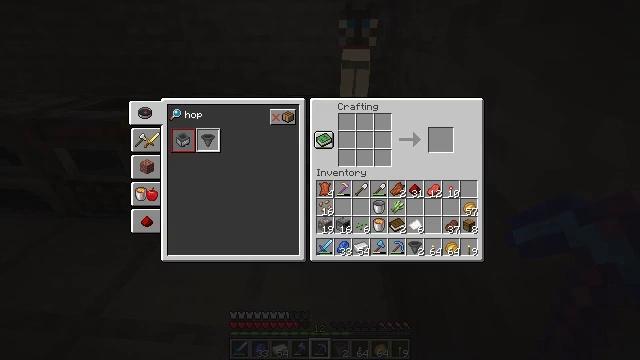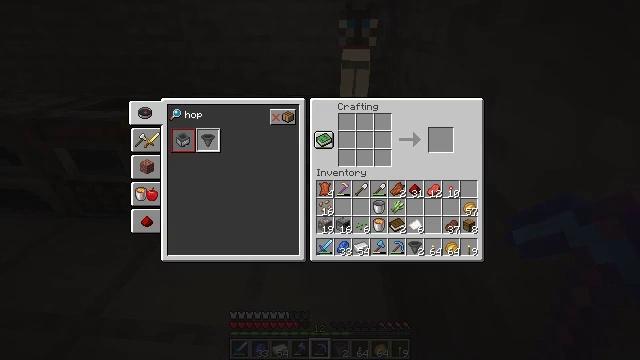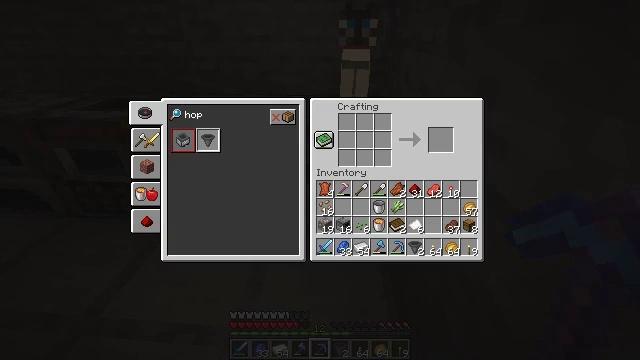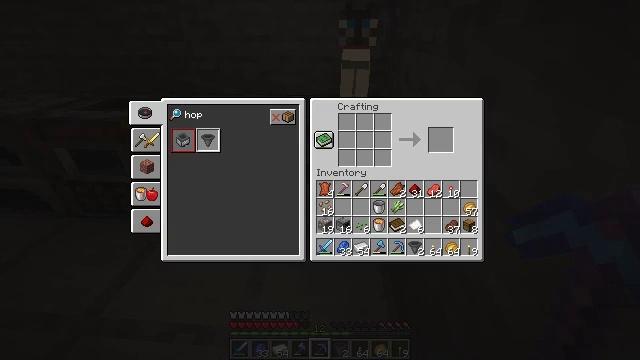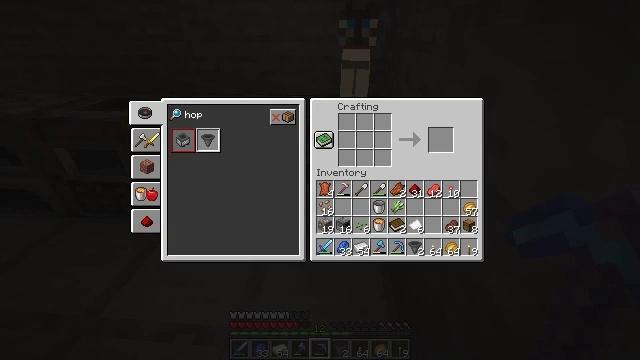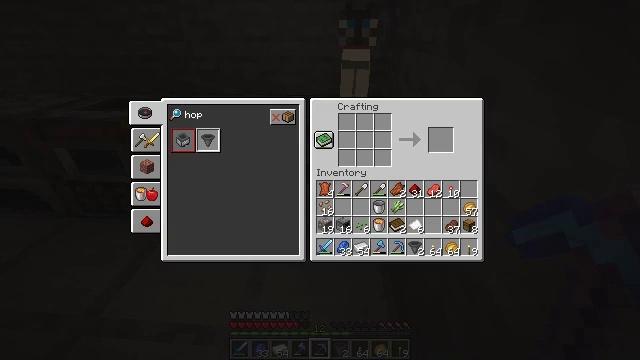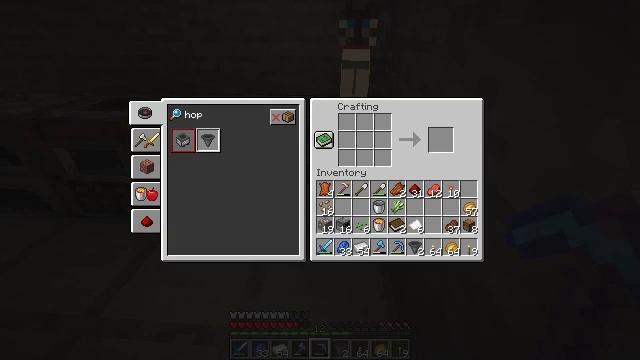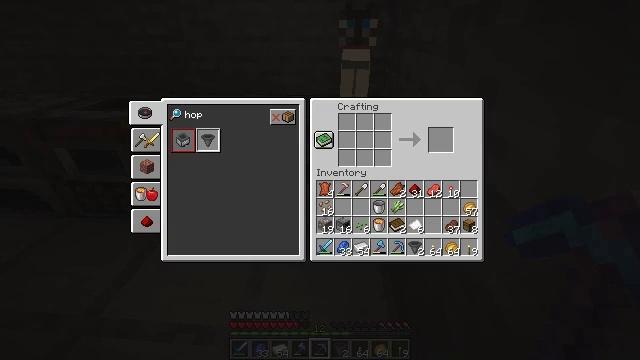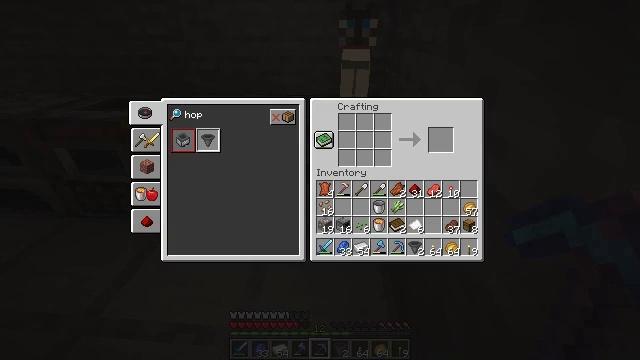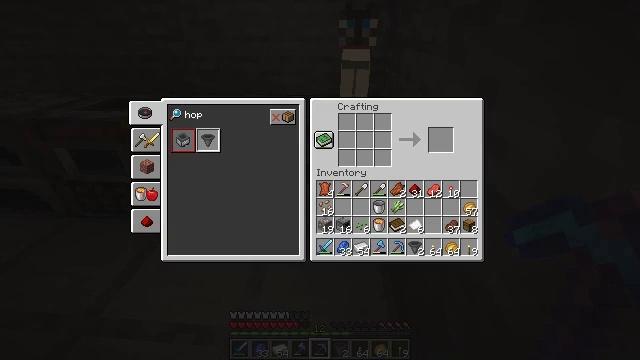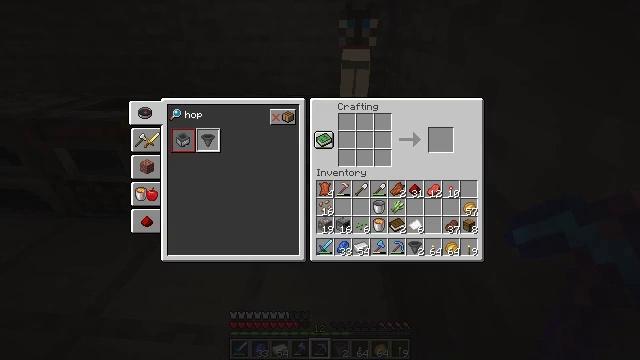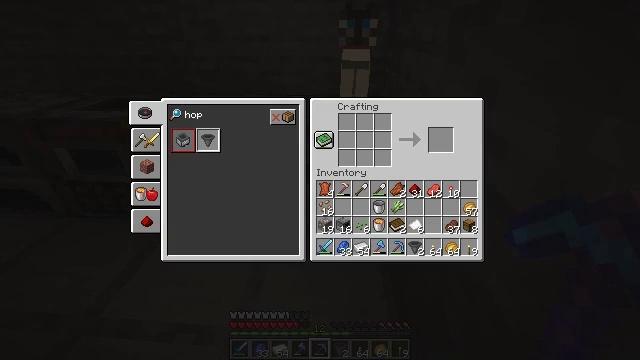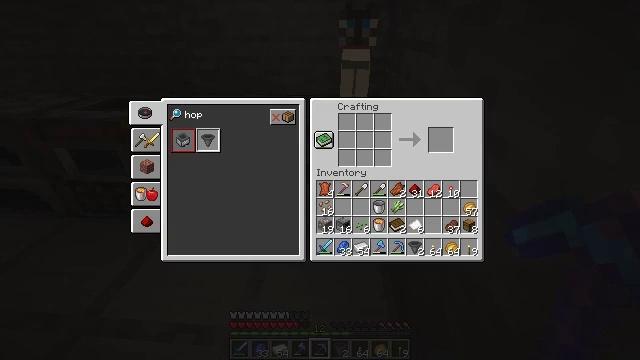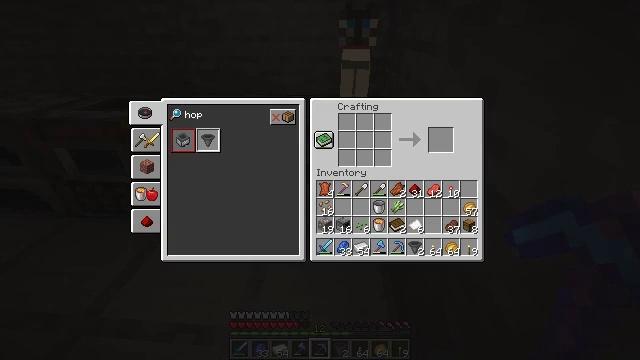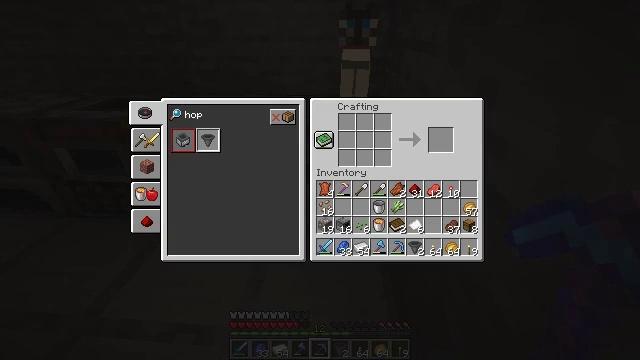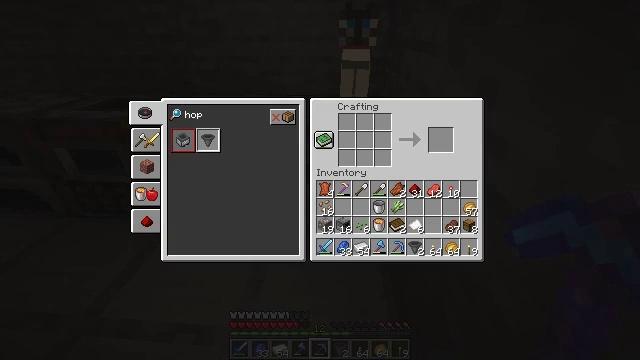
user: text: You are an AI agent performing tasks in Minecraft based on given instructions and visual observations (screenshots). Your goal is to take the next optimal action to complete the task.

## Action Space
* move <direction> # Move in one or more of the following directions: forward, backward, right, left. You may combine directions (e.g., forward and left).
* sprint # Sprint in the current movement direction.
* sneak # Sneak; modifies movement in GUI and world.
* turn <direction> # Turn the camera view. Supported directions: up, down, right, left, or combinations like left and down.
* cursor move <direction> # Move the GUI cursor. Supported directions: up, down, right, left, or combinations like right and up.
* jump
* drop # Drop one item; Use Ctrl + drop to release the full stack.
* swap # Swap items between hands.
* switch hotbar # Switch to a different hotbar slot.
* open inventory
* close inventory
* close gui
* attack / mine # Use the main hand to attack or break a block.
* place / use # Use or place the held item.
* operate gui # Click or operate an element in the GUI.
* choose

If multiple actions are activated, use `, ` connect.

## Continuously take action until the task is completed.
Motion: motion action
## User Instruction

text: Craft a minecart using five iron ingots.
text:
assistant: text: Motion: no_op
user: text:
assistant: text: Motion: no_op
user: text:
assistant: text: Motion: no_op
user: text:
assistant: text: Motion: no_op
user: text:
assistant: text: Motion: no_op
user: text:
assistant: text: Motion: no_op
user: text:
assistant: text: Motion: no_op
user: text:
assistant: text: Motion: no_op
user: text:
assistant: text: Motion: no_op
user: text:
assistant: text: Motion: no_op
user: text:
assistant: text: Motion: no_op
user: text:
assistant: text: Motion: no_op
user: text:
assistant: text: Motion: no_op
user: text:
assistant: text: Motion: no_op
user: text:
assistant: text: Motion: no_op
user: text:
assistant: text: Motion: no_op
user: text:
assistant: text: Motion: no_op
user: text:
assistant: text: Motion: no_op
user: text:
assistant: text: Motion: no_op
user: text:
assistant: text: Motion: no_op
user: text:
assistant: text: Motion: no_op
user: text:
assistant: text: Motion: no_op
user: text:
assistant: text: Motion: no_op
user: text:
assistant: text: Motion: no_op
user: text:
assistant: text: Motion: no_op
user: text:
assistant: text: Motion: no_op
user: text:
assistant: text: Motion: no_op
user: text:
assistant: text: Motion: no_op
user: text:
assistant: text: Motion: no_op
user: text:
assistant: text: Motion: no_op